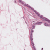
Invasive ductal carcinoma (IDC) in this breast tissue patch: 0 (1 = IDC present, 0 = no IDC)